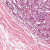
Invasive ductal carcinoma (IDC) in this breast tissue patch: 1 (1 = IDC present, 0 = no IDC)